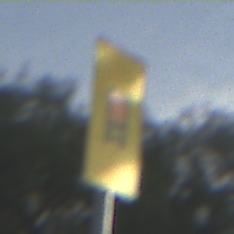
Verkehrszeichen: KennzeichnungspflichtigeFahrzeugeGefaehrlicheGueterOhnePfeilsymbol
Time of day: SunriseSunset
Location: Outdoor (Suburban)
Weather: PartlyCloudy
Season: NotSpecified
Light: Natural